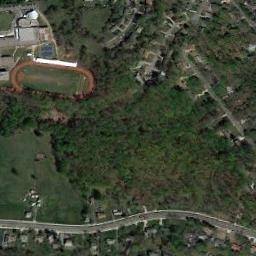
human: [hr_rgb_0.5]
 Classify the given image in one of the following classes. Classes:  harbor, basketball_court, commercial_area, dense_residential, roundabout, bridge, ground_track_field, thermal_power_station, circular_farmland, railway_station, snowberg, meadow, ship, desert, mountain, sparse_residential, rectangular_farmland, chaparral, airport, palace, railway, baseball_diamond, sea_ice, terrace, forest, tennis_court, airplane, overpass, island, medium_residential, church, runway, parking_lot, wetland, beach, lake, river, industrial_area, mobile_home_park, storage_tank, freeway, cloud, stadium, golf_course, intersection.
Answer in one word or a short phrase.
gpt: ground_track_field